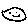
Label: smiley face